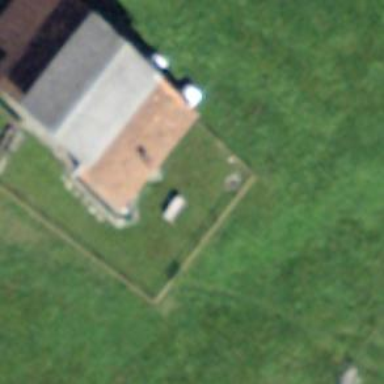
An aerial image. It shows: Cabin.